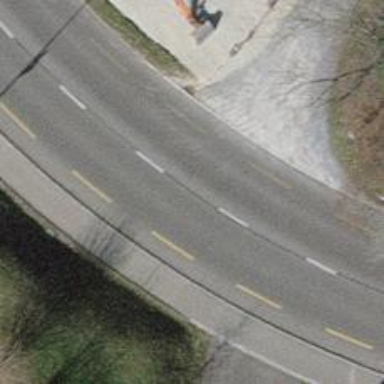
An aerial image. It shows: Unclassified road with asphalt surface. There is cycle lane and sidewalk on the left side.